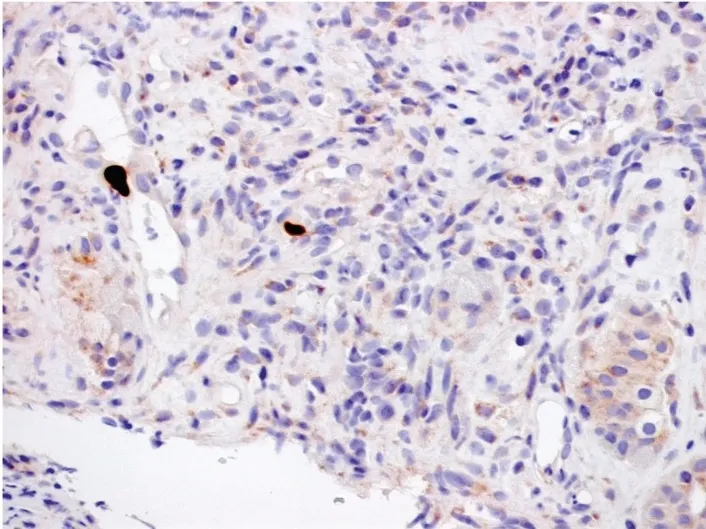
It shows changes consistent with severe colitis due to both graft versus host disease and cytomegalovirus infection.
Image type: pathology (immunostaining)